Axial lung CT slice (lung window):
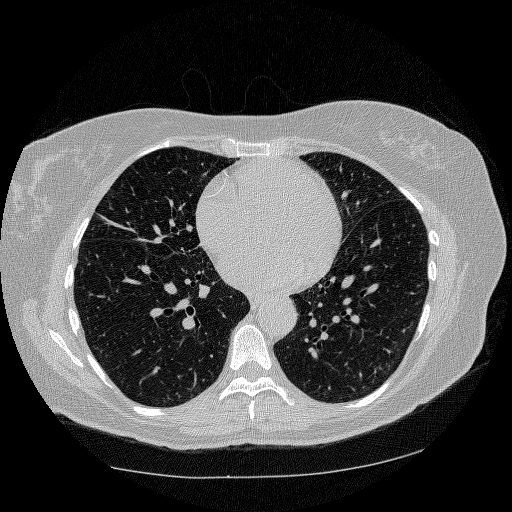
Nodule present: no